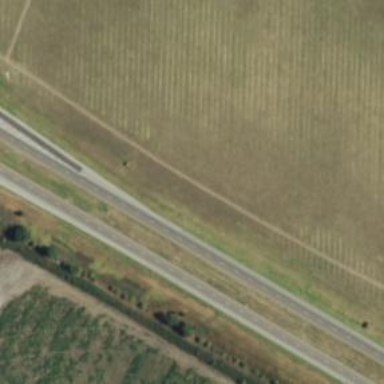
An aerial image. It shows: This image shows trunk highway that functions as expressway.